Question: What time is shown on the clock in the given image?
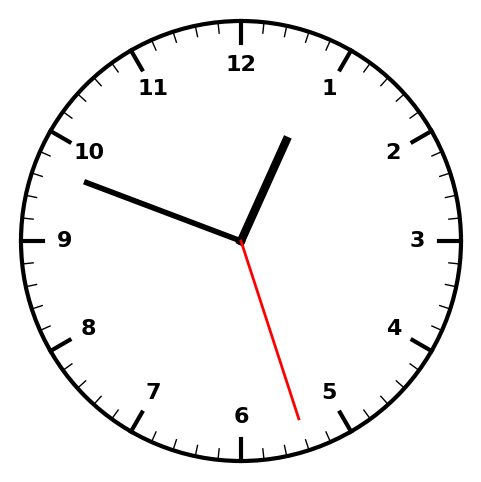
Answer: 12:48:27